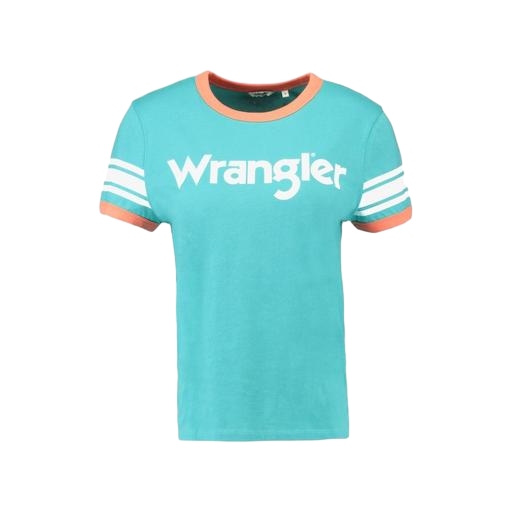
aqua blue mens tee, regular t-shirt, multicolor wright graphic t-shirt, white background